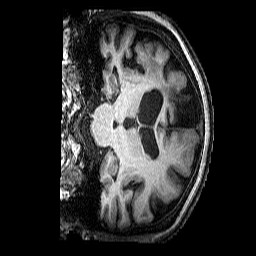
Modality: T1w
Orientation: coronal
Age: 70
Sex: female
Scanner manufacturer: siemens
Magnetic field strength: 3 T
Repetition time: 2.25 s
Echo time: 0.00452 s